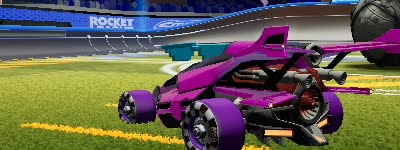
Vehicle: aftershock